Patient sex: F
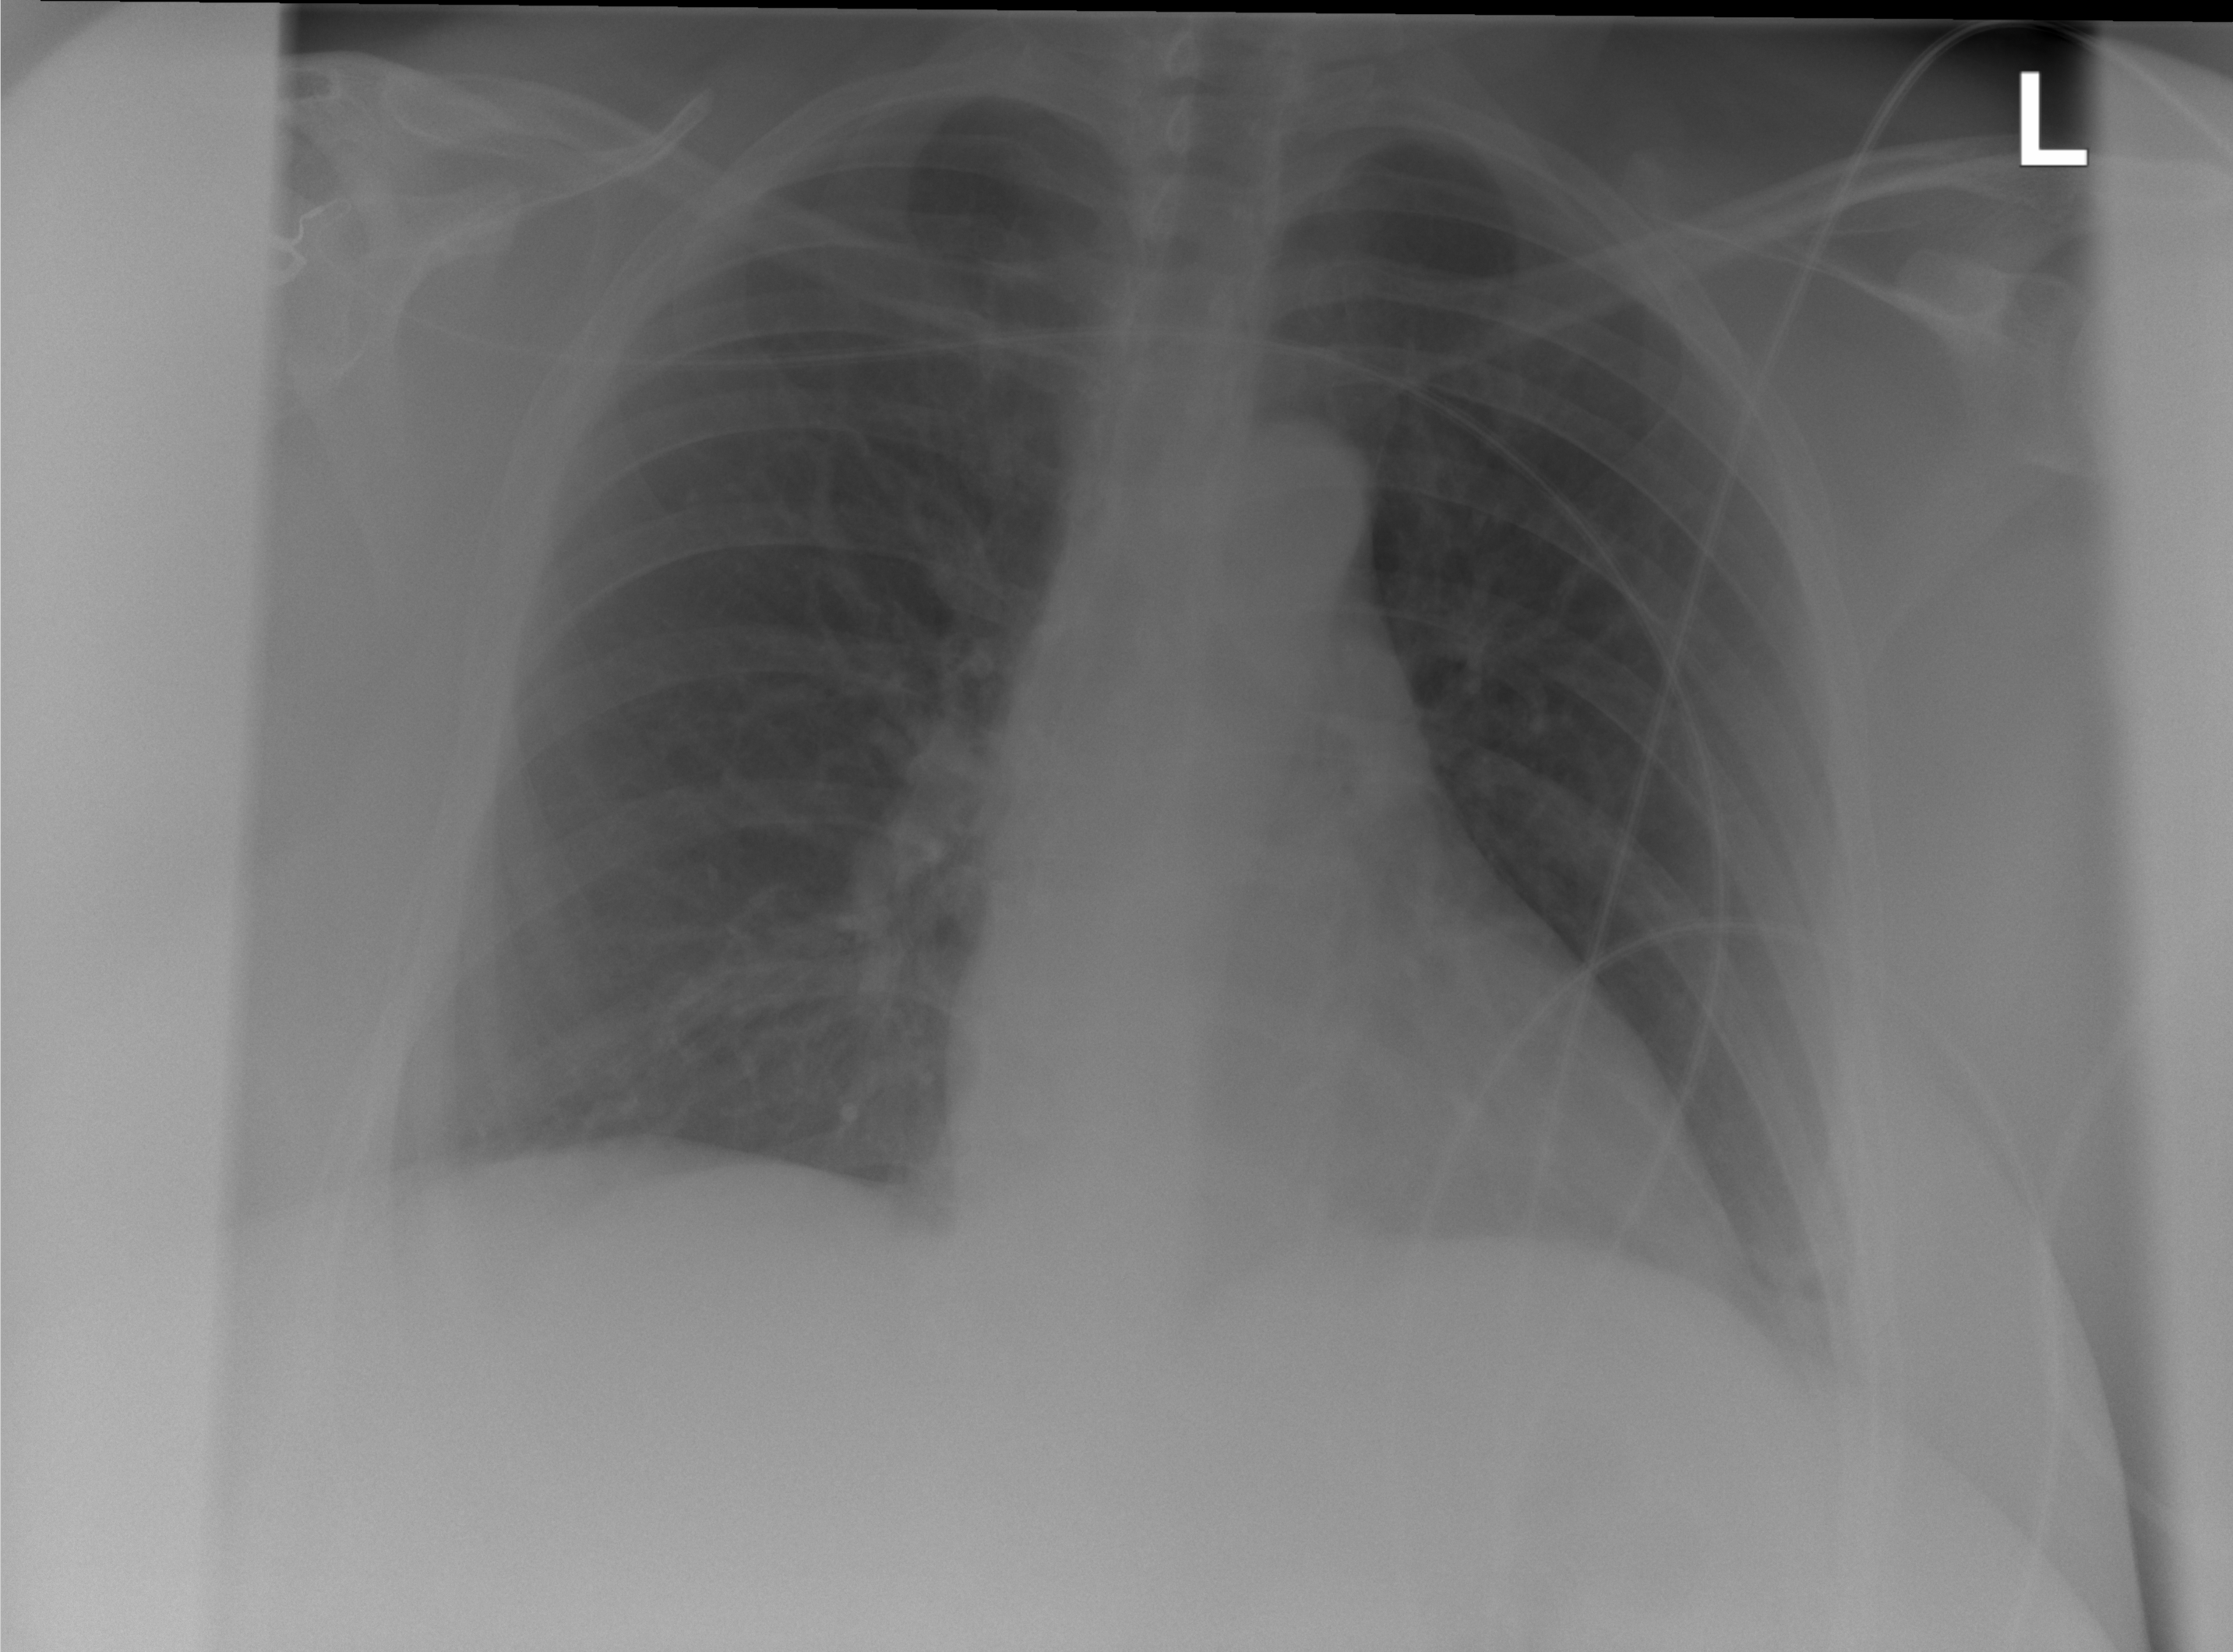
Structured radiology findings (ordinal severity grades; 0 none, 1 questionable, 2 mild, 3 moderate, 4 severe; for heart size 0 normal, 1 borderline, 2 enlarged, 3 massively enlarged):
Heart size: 0
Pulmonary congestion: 0
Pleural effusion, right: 0
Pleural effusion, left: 0
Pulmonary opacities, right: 0
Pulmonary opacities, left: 0
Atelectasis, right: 0
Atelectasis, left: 2